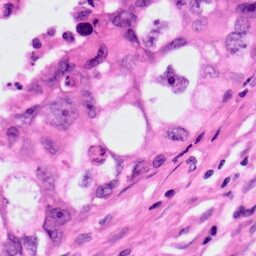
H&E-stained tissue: Lung